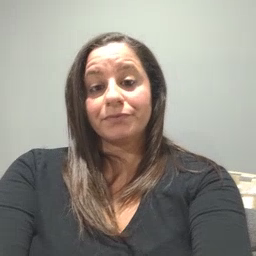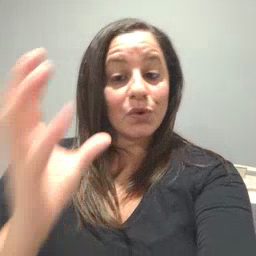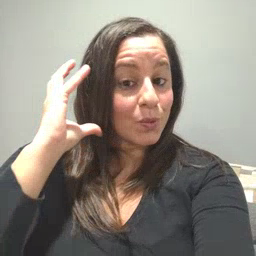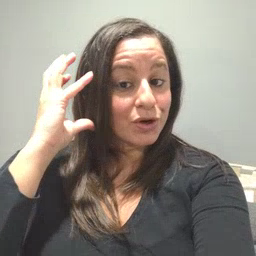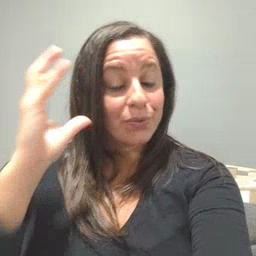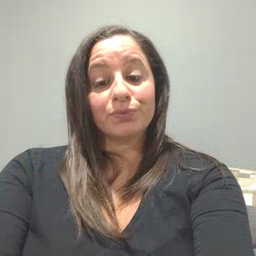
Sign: radio